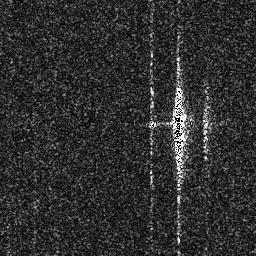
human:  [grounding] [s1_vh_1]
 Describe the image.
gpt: In the satellite image, there is  <ref>1 large ship </ref> <box>[[65, 32, 73, 68, 0]]</box> located at center.